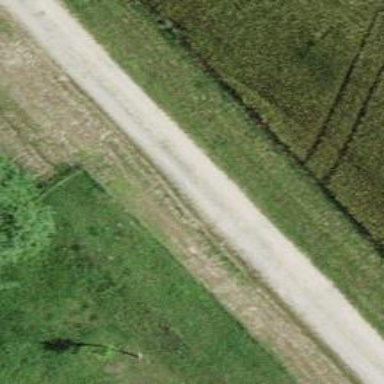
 graded as grade2. Motorcars are limited to agricultural use on this road."